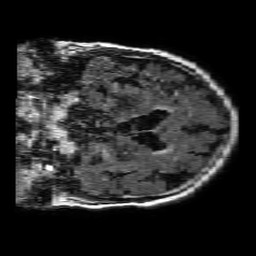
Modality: FLAIR
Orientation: coronal
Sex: female
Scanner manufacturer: philips
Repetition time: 11 s
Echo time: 0.125 s